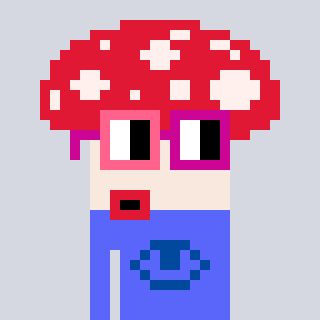
a pixel art character with square pink and red glasses, a mushroom-shaped head and a purple-colored body on a cool background